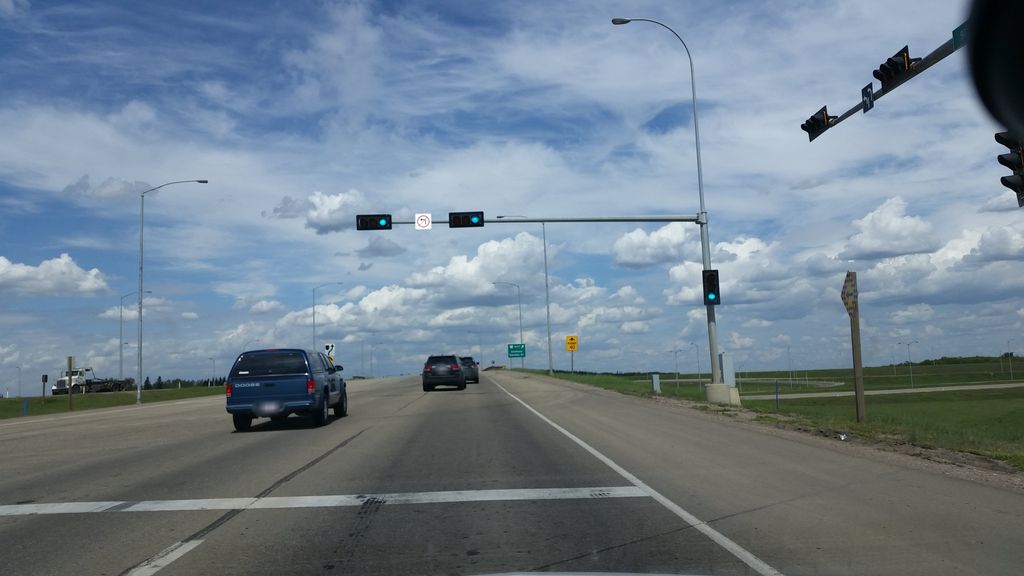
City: edmonton